Question: I'm trying to use dictionary and some loops to figure out how many times a word was written and if user types in "quit" then the program should stop. This is what I have so far:
'''
import string
text = open('text.txt', 'r')
val = dict()
for i in text:
i = i.strip().lower().split(" ")
print(i)
'''

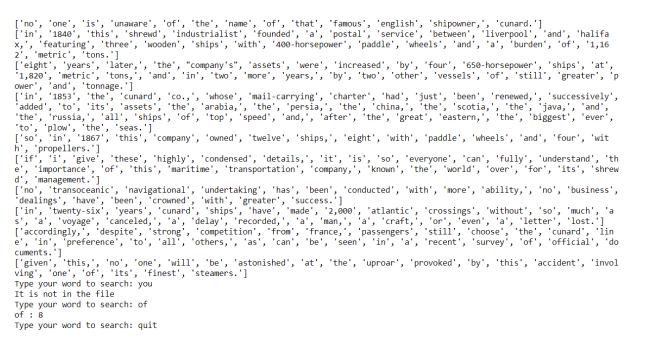
Answer: This is one approach to the problem:
'''
with open('text.txt', 'r') as file:
data = file.read()
data = data.replace('
', ' ')
data = data.split(' ')
while True:
counter = 0
search_term = input('Word: ')
if search_term == 'quit':
break
for word in data:
if word.lower() == search_term.lower() or word.lower() == search_term.lower() + '.':
counter += 1
if counter == 0:
print('None found!')
else:
print(f'Number of "{search_term}": {counter}')
'''